Field crop: maize
Growth stage: 2
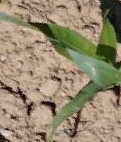
Species: maize